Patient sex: M
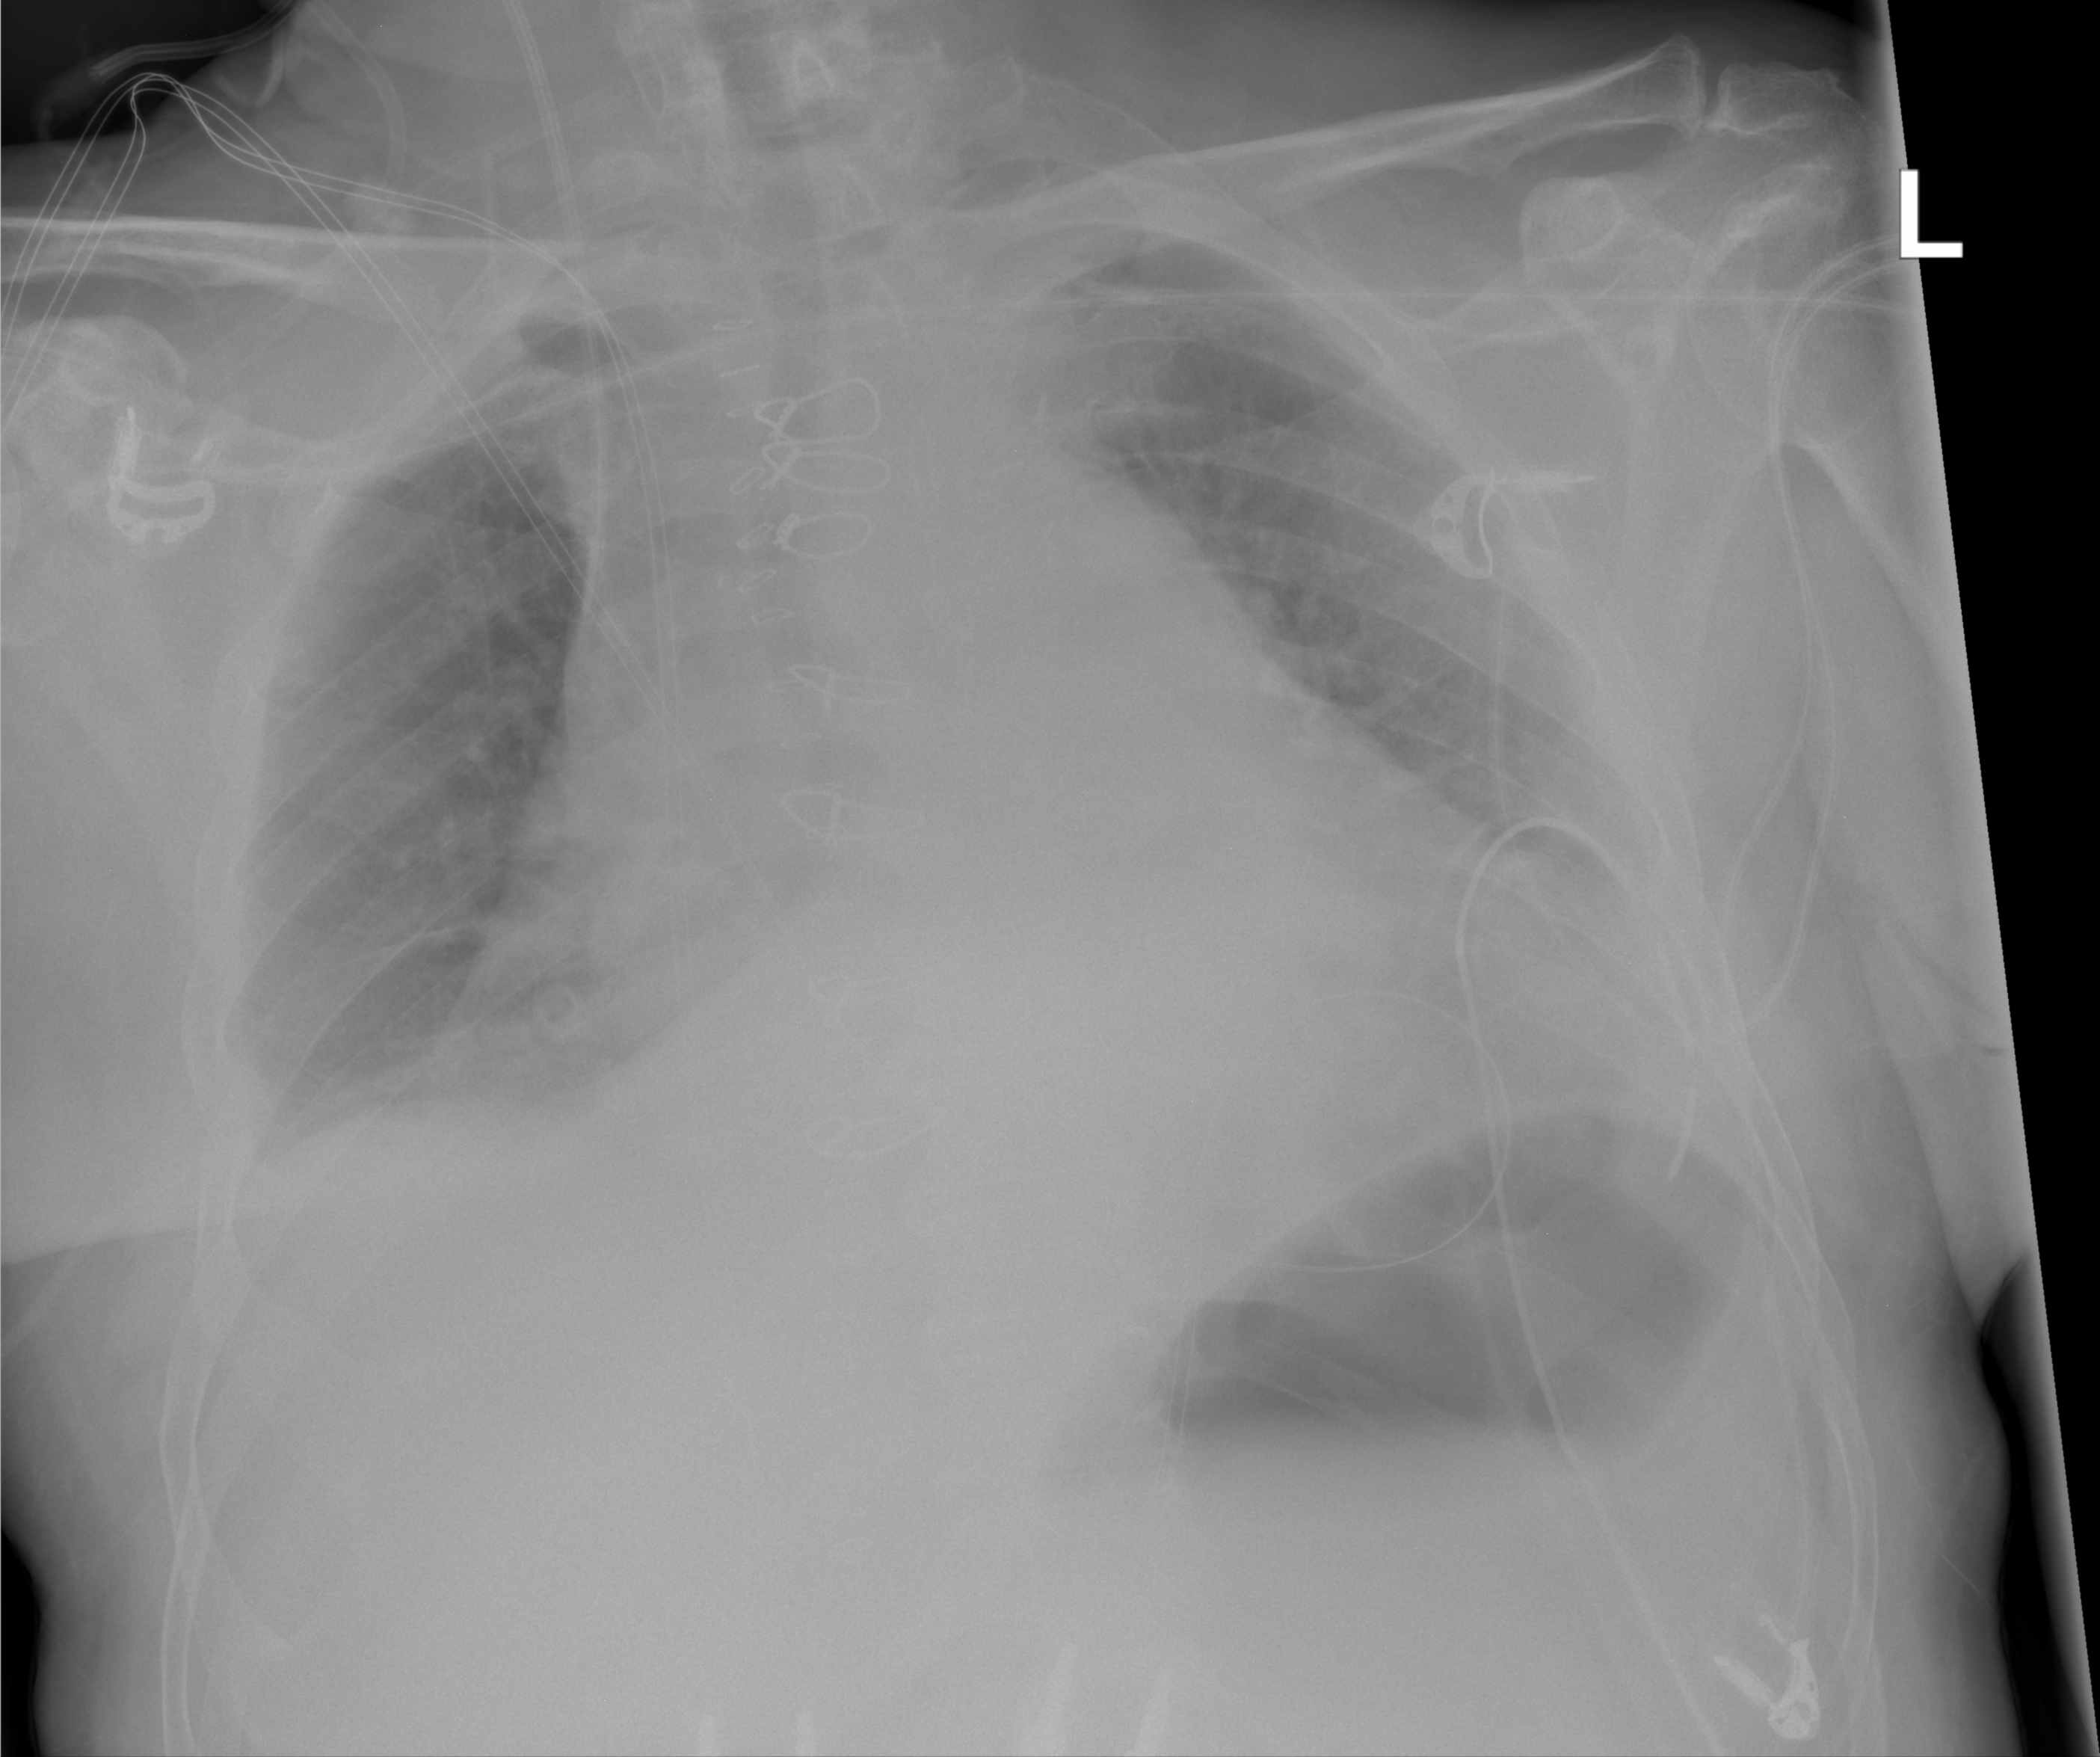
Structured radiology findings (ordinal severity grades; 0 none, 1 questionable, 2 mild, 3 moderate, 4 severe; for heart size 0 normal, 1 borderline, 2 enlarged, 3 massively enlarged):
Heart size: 2
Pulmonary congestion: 1
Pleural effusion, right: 0
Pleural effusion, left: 2
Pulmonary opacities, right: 0
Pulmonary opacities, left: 0
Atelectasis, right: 0
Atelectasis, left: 2